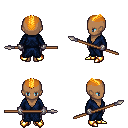
a pixel art fantasy rpg character, female body template, human, dark skin, blue robe, metal pants, light blonde short mohawk hairstyle, metal gloves, gold boots, spear, four views (front, back, left, right), 2x2 character sprite sheet, small pixel art, hard edges, no anti-aliasing